Question: Let's say I've got n properties (pairs key-value) that are either dates, numbers or strings. Which data model is the most efficient to store them?
Here is a solution I thought about:

Each row of the 'data' table must be able to be linked to properties of several types.
The advantage of this solution is that if I want to add a new type, I just have to add two new tables ('label_xy' and 'value_xy') instead of modifying the structure of an existing table. But is this solution really the most convenient one?
How would you have done this?
Thanks ':)'
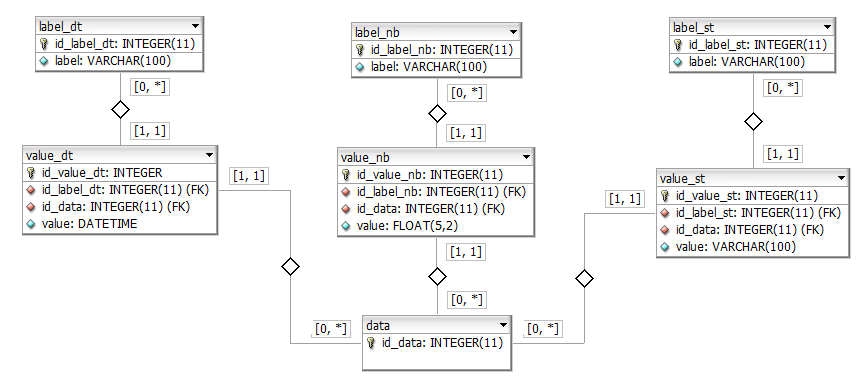
Answer: I've used all of the scenarios:
1. the one you described (each data type in own table)
2. the one from Anthony's answer - with value only string casted to ither datatypes on demand
3. one table with several columns with distinct datatypes, of them only one is used in each record (rest of them are sparse columns)
From those solutions: 1. was joining hell, 2. is good if your data is mainly strings, 3. although a bit of space-over-consuming is by far the best and most efficient.
As for 3. I must explain that the table looks like this:
'''
EntityID int,
TypeID int,
LabelID int,
ValueInt int,
ValueDecimal decimal(12,4),
ValueString nvarchar(max),
ValueDate datetime
'''
(Although 'LabelID' defined 'TypeID' I used both for join-less-usage purposes.)